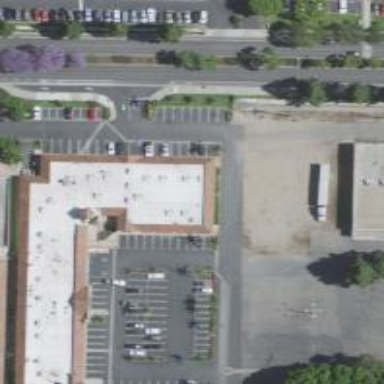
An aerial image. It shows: Car rental facility.